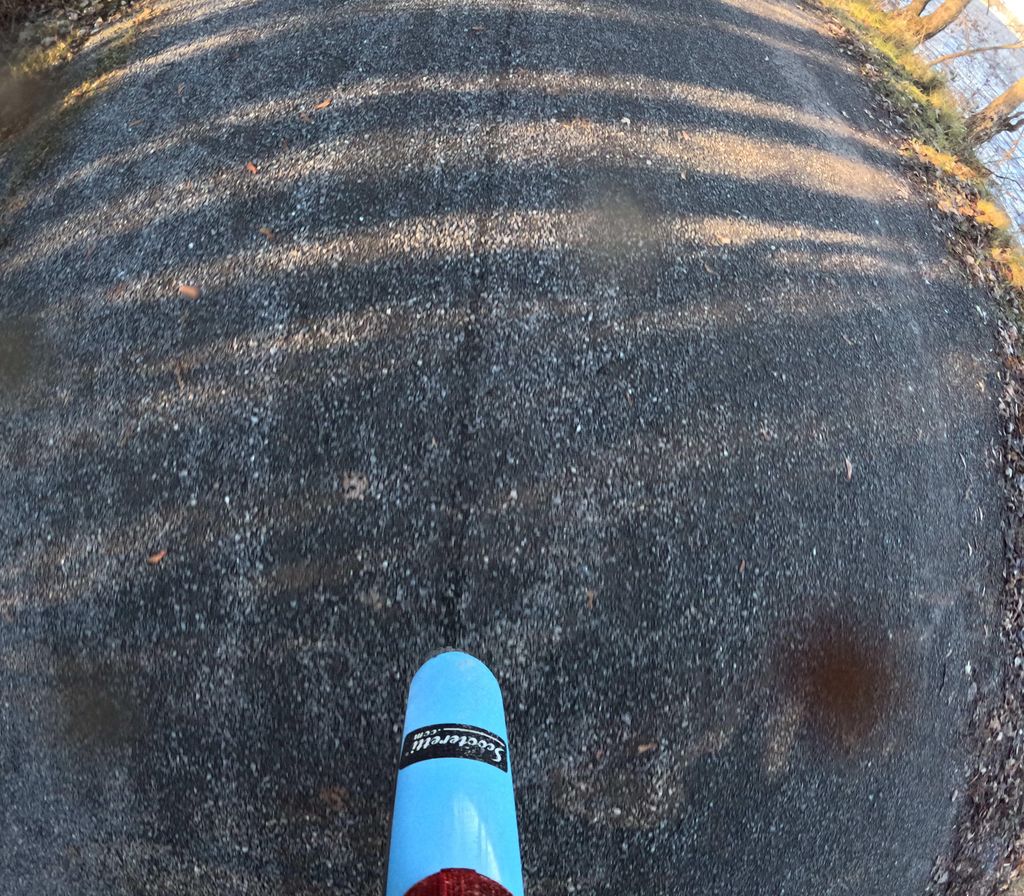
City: ottawa-gatineau